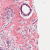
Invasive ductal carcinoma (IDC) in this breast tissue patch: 0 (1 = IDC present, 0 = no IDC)